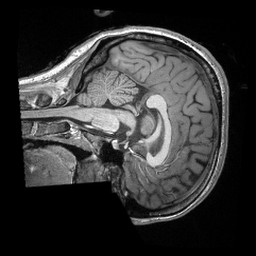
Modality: T1w
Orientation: sagittal
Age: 27
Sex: female
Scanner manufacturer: siemens
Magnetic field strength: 3 T
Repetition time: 2.3 s
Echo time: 0.00308 s